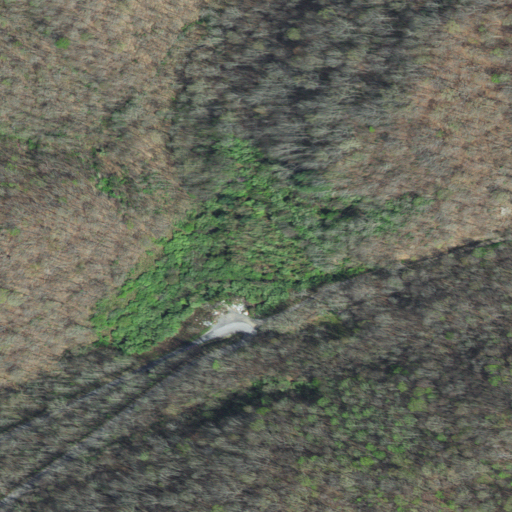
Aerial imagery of valley in Virginia named Deirth Hollow containing deciduous forest, open development, mixed forest, grassland, medium intensity development, and low intensity development